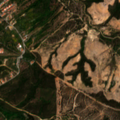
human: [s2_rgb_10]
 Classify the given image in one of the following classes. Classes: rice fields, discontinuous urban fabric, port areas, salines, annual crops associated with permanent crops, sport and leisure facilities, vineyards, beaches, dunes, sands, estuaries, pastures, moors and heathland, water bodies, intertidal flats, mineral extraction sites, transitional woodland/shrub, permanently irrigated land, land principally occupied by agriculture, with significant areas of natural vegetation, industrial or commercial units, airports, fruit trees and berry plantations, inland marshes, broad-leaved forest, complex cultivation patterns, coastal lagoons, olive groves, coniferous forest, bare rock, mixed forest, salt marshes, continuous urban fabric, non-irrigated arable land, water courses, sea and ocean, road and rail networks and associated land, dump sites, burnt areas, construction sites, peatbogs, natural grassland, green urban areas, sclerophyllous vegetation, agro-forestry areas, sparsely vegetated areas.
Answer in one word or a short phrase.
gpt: discontinuous urban fabric, land principally occupied by agriculture, with significant areas of natural vegetation, transitional woodland/shrub